Field crop: maize
Growth stage: 2
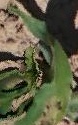
Species: maize